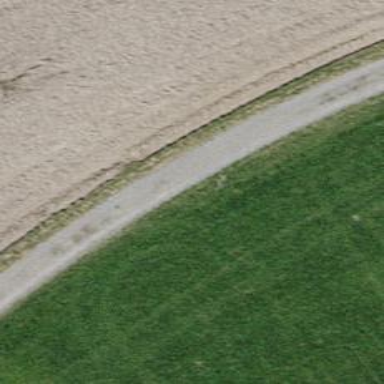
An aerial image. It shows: Track with grade 3 surface composed of grass and gravel.